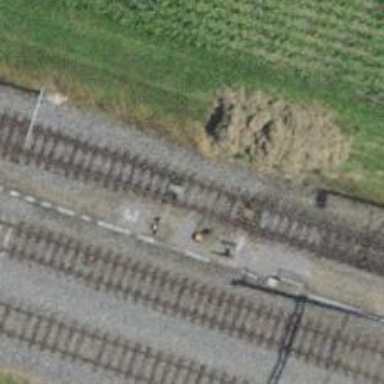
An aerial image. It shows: Railway switch.